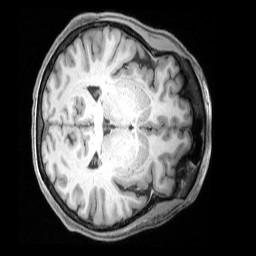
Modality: T1w
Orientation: axial
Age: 51
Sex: female
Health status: ill
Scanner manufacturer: siemens
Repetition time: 2.4 s
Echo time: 0.00231 s